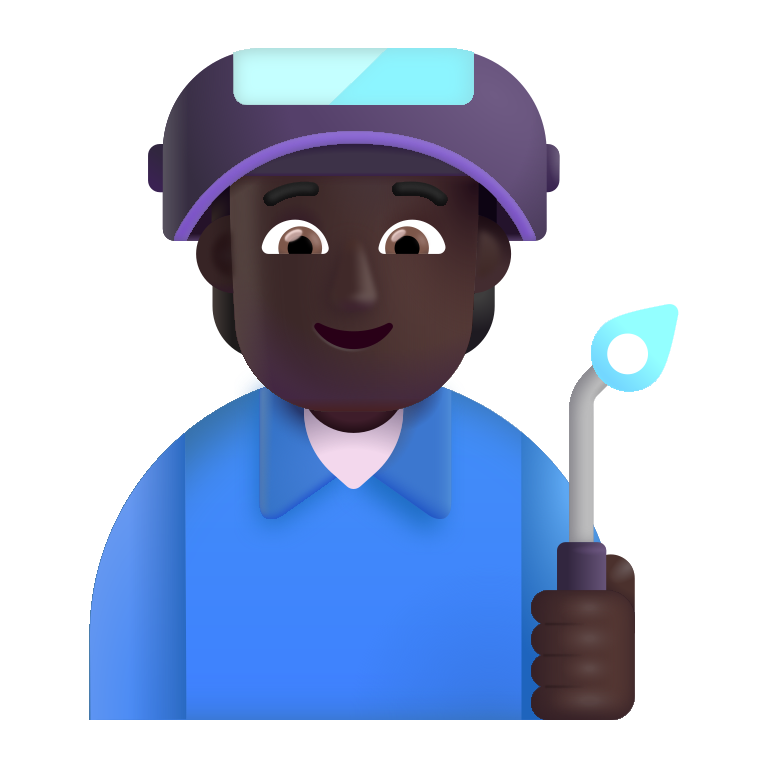
factory worker color dark